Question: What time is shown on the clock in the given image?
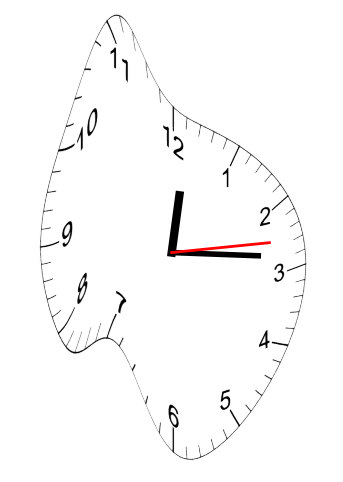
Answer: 12:14:13